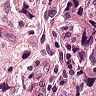
Metastatic tissue present: yes